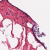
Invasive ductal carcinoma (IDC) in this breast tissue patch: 0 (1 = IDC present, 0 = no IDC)